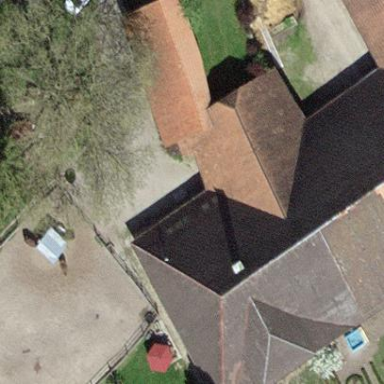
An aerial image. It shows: Farmyard area.